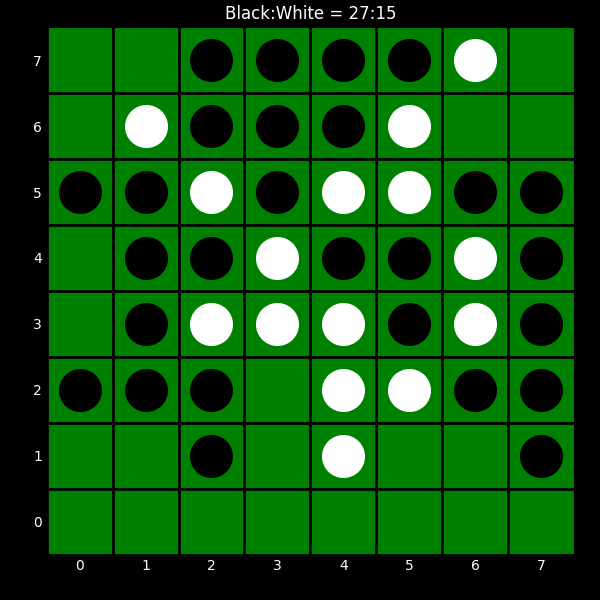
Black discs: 27
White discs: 15